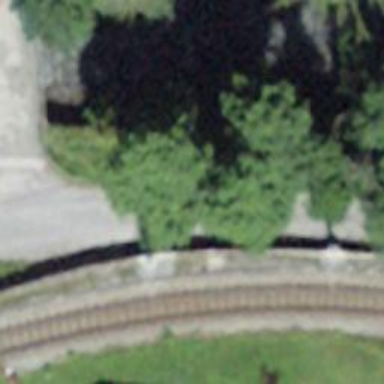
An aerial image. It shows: Halt on the railway.